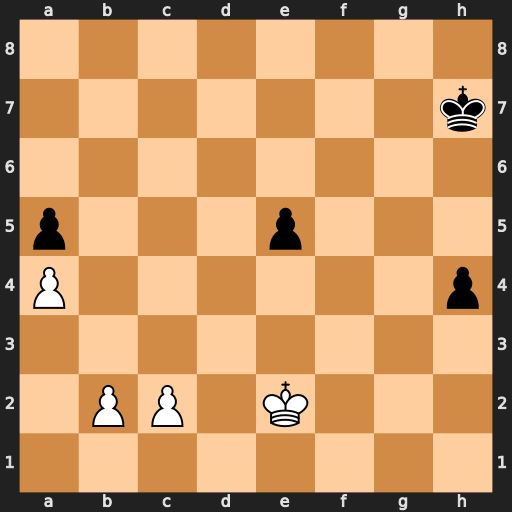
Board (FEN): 8/7k/8/p3p3/P6p/8/1PP1K3/8
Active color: w
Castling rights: -
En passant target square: -
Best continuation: Kf3 Kg6 Kg4 e4 Kxh4